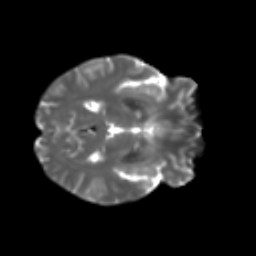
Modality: T2w
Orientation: axial
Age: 43
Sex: female
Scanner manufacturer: ge
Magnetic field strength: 3 T
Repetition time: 7.8 s
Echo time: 0.0606 s